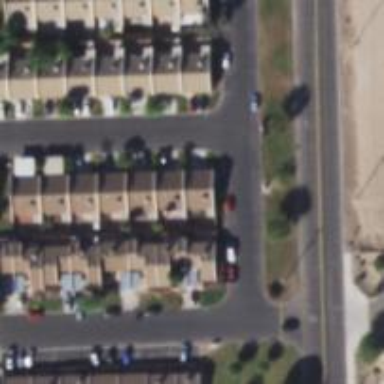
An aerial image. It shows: Living street.